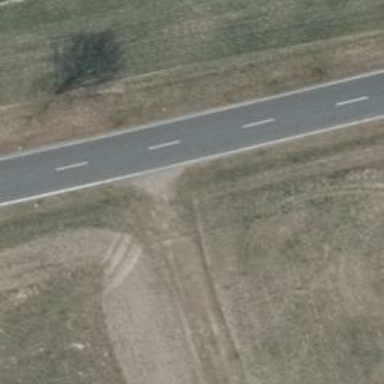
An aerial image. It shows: Secondary road with asphalt surface.